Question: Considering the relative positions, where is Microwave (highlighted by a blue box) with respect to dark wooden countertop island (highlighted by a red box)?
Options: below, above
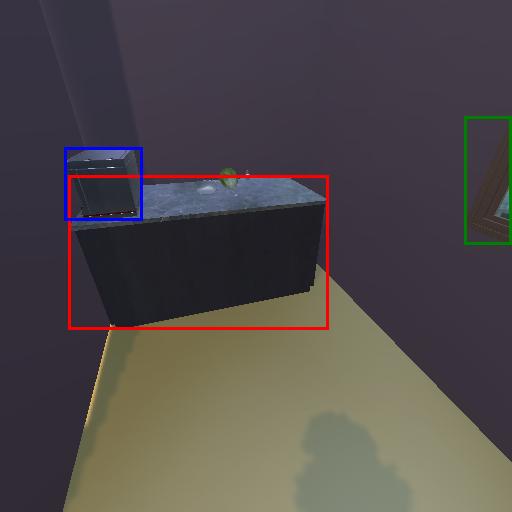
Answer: below